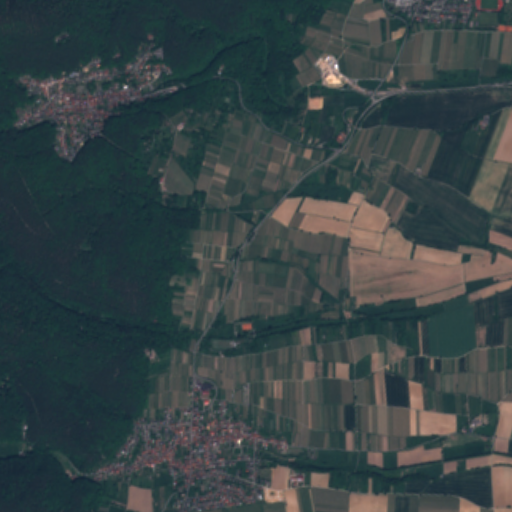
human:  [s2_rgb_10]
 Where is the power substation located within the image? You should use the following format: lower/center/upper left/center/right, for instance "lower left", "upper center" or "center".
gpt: The power substation is located in the lower center of the image.
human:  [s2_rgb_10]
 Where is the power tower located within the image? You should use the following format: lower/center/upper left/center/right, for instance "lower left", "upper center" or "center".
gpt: The power tower is located in the lower center of the image.
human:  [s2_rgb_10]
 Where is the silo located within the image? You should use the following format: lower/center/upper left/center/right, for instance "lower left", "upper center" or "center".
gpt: The silo is located in the upper right of the image.
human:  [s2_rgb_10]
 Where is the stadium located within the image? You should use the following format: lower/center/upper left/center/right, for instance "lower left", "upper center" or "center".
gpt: The stadium is located in the upper right of the image.
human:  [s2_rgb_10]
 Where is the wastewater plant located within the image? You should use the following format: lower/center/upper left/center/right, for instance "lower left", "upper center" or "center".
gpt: The wastewater plant is located in the lower center of the image.
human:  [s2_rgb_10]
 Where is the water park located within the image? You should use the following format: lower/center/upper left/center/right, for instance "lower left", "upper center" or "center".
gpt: The water park is located in the upper right of the image.
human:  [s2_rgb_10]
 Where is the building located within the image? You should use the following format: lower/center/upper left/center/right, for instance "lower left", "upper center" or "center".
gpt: There is no building in the image.